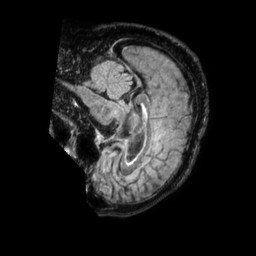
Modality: FLAIR
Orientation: sagittal
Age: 62
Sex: male
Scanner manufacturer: philips
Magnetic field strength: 1.5 T
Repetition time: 4.8 s
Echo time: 0.3364 s